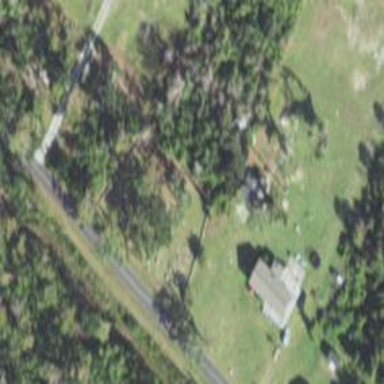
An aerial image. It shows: Cemetery.